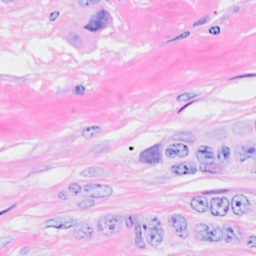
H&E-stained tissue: Breast